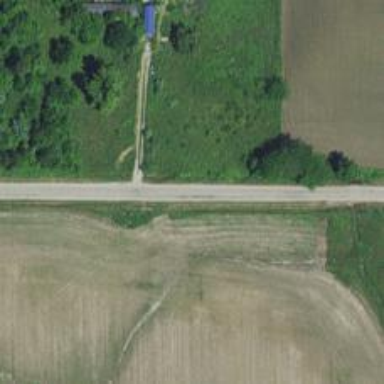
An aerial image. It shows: Unclassified road.